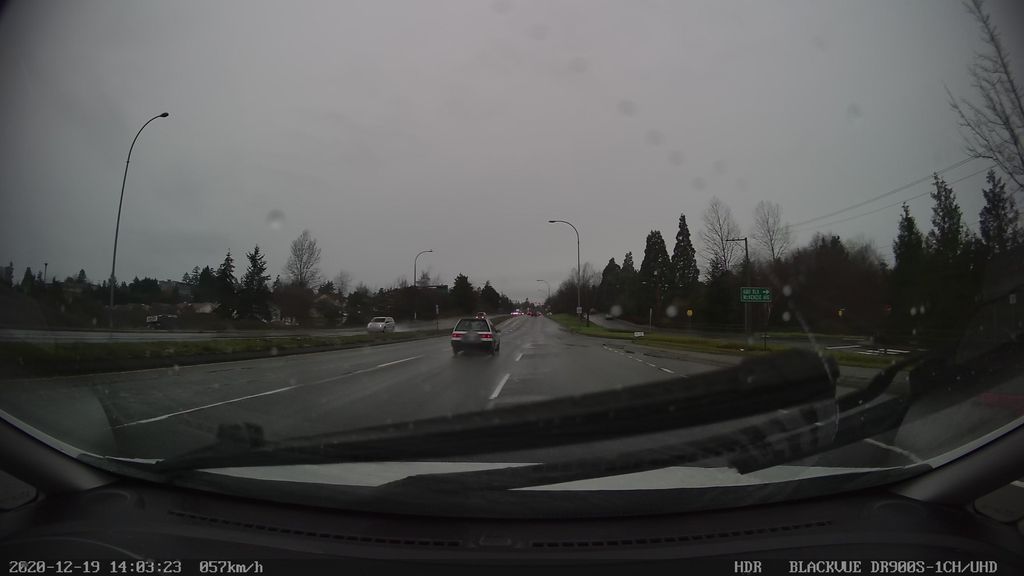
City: victoria